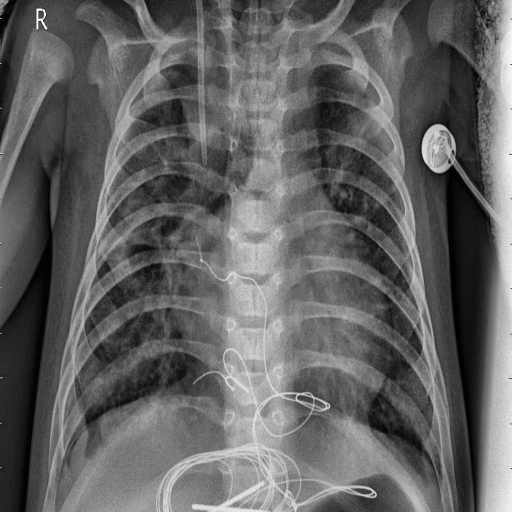
Finding: PNEUMONIA